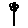
Label: flower